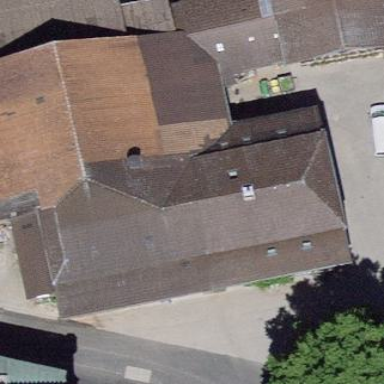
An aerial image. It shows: Farm building.